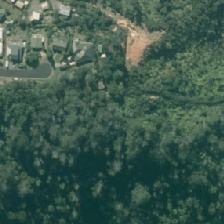
Land cover: indigenous_forest